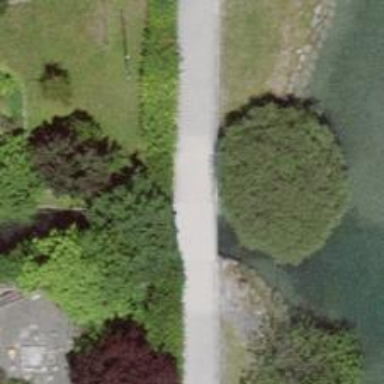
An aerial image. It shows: Concrete footway bridge.